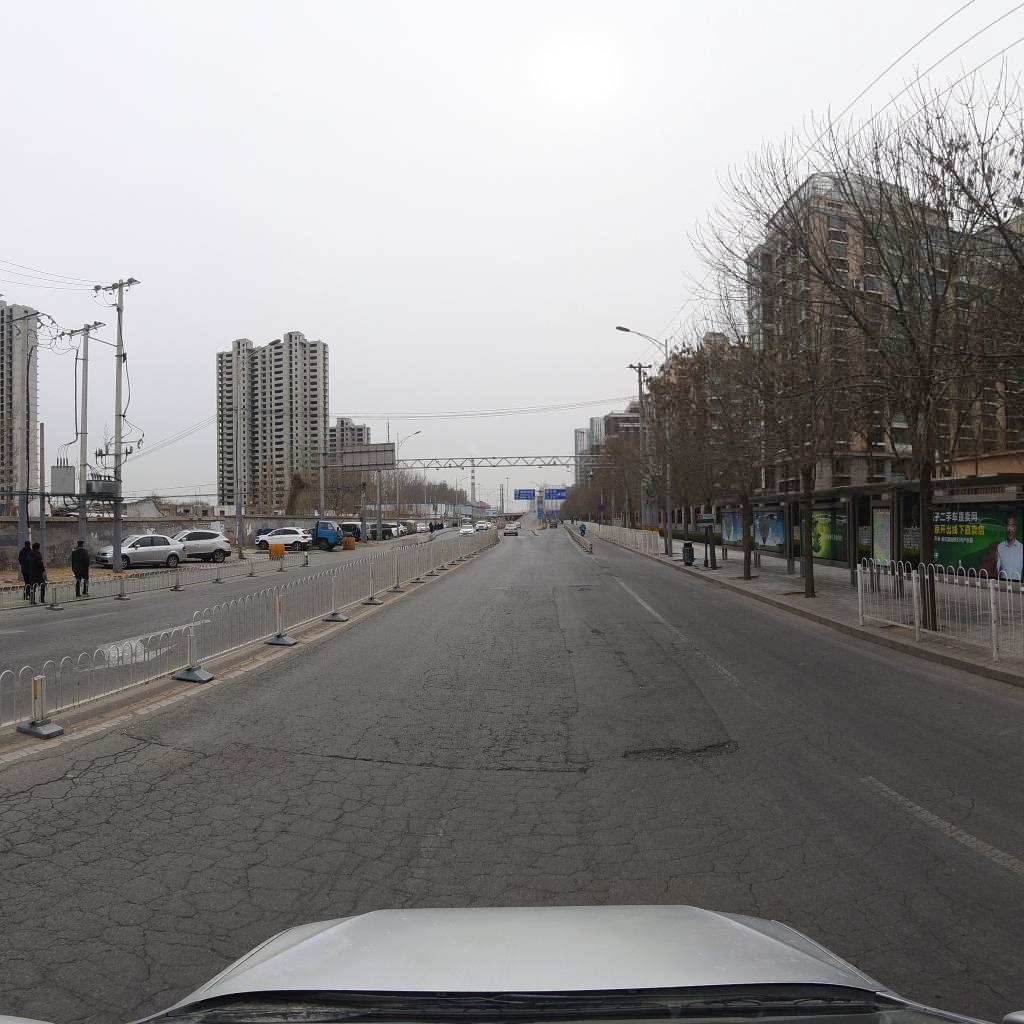
Region: Fengtai
Road damage annotations: pothole, alligator crack